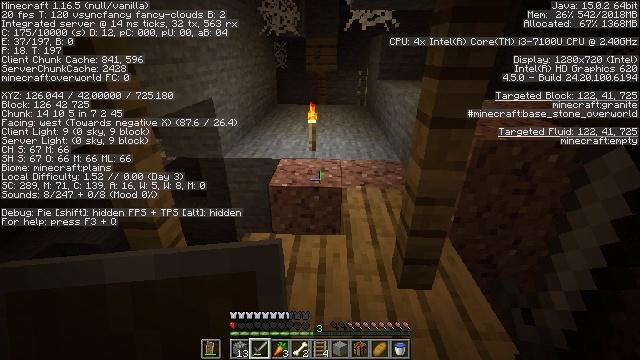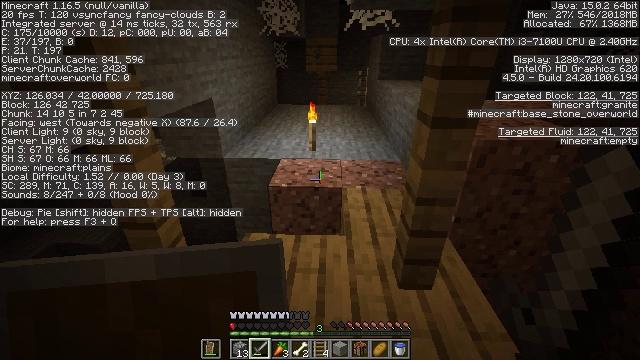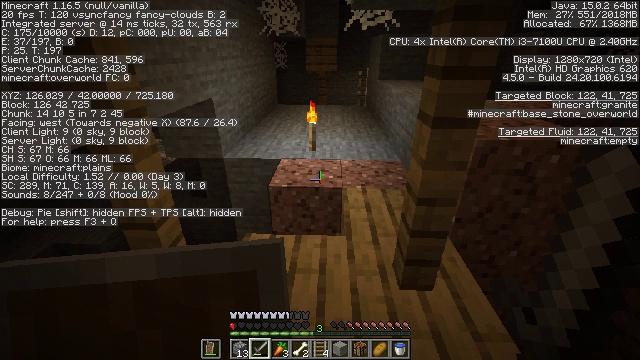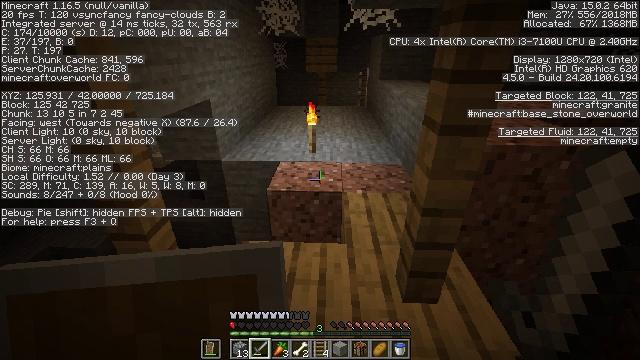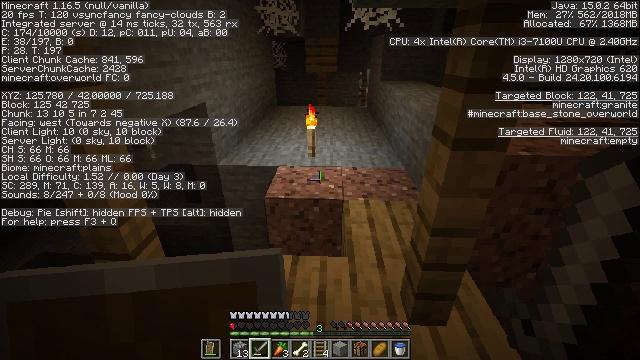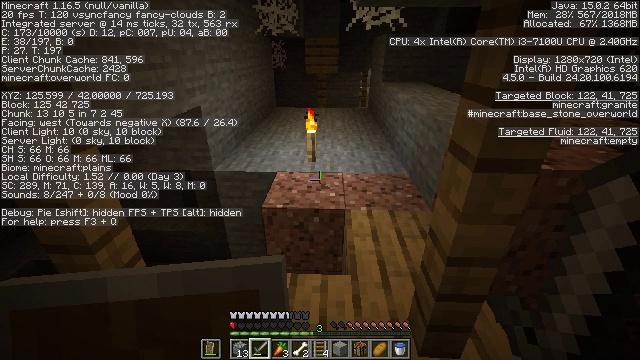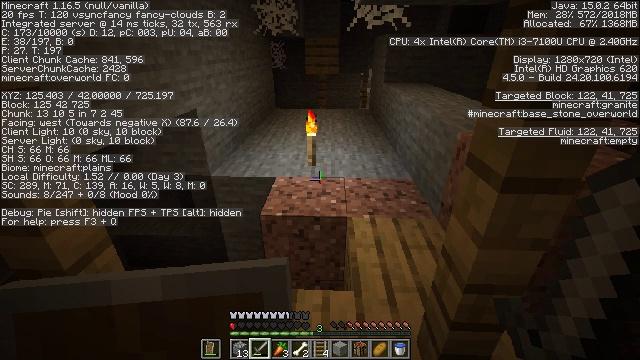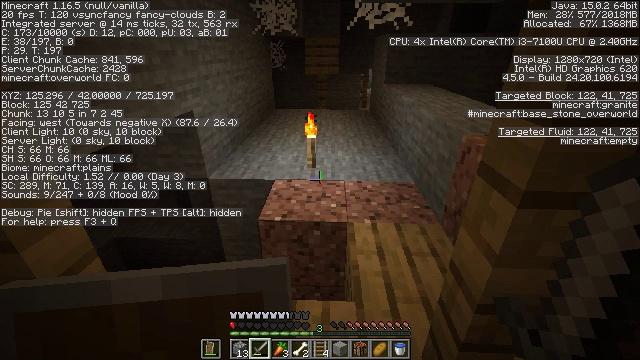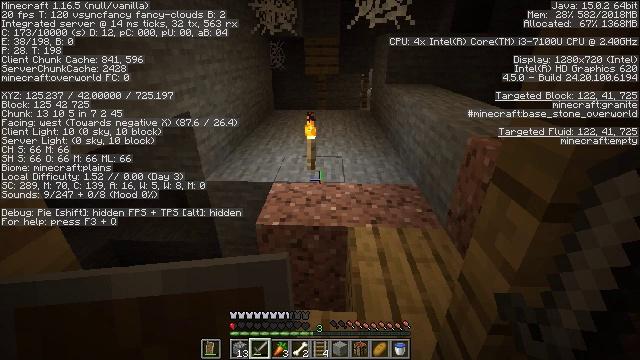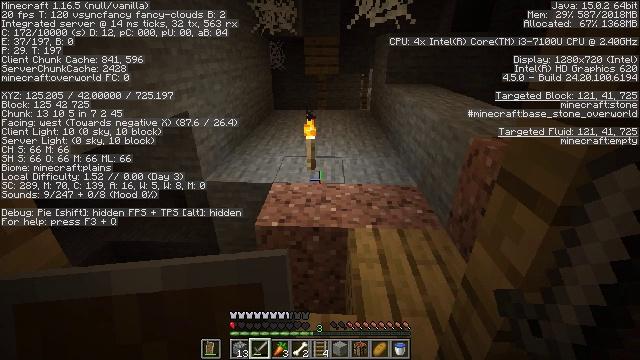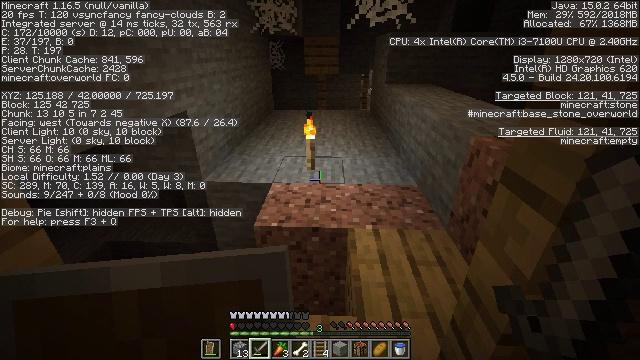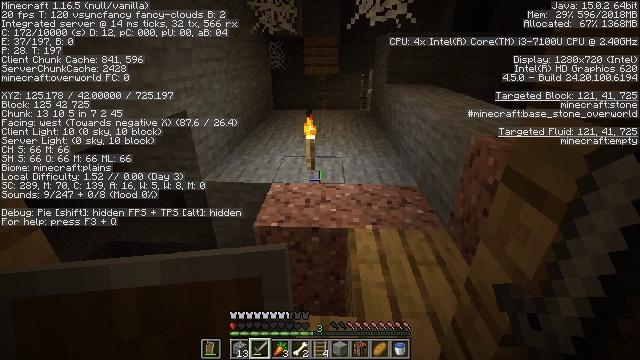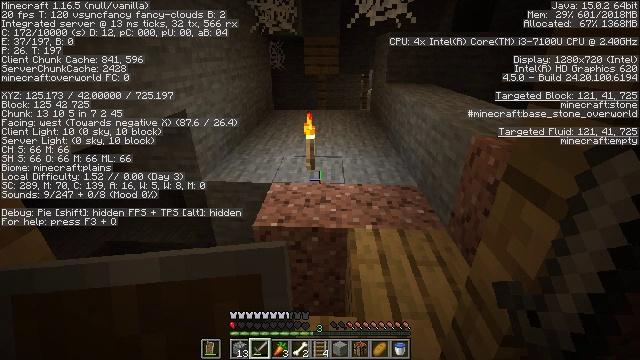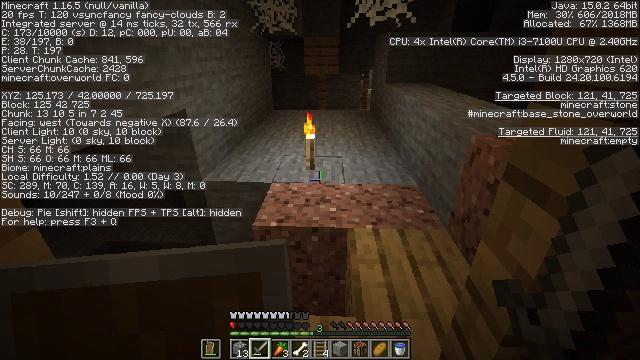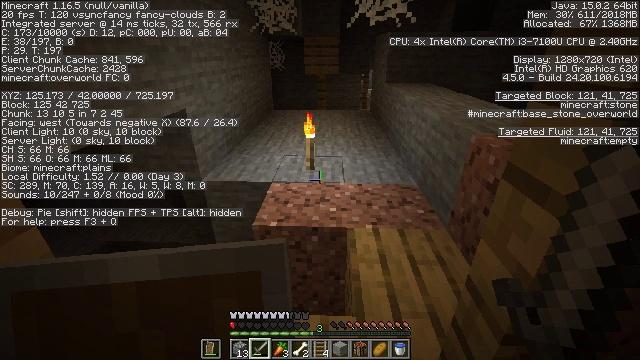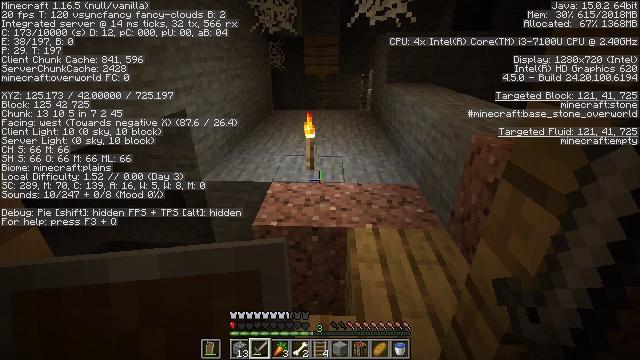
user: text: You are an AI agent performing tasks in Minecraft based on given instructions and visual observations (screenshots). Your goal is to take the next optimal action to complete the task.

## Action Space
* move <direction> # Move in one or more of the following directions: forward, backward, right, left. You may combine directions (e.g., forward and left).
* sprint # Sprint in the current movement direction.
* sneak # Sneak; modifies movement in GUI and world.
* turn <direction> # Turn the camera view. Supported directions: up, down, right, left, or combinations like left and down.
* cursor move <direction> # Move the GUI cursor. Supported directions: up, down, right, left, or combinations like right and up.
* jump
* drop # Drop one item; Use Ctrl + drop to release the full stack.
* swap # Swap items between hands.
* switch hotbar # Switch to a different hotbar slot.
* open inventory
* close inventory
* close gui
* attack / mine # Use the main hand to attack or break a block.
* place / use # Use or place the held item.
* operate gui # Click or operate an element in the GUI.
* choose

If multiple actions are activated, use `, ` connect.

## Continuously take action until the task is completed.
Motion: motion action
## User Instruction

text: Collect cobweb using shears for string.
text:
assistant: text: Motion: no_op
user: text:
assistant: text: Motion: no_op
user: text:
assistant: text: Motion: move forward
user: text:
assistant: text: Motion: move forward
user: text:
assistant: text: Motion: move forward
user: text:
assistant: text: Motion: move forward
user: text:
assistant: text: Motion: no_op
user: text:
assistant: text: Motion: no_op
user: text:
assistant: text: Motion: no_op
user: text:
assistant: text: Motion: no_op
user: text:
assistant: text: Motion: no_op
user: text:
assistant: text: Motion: no_op
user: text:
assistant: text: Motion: no_op
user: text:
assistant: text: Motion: no_op
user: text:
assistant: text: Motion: no_op
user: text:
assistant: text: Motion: move forward
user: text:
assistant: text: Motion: move forward
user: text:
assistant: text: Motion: move forward
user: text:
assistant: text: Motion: no_op
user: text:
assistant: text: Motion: no_op
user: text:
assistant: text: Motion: no_op
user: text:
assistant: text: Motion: no_op
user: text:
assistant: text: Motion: no_op
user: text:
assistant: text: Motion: move right
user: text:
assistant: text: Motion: move right
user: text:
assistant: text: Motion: move right
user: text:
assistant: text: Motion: move right
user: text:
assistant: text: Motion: no_op
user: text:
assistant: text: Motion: no_op
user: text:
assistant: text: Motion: move forward